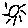
Label: sun